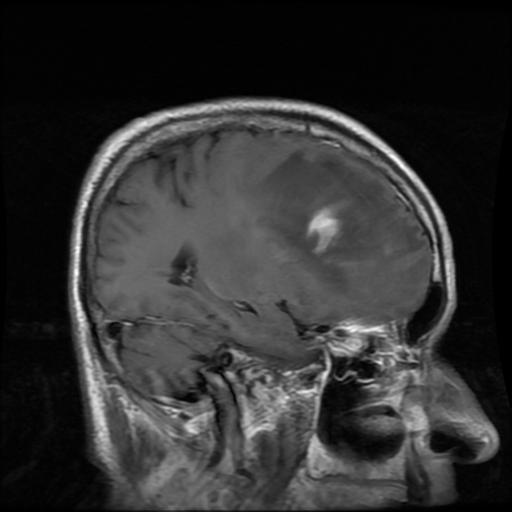
Label: glioma